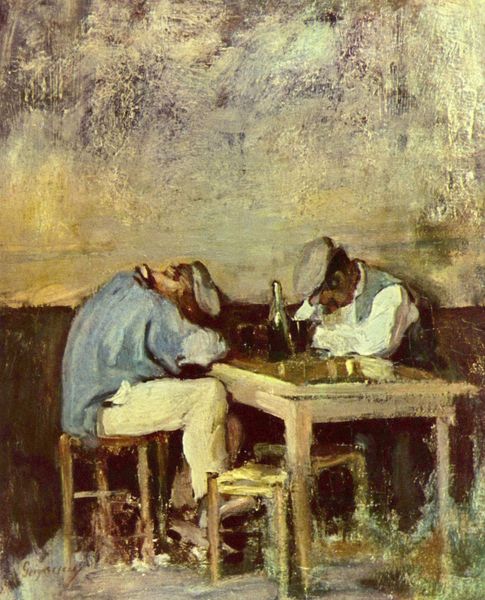
Titel: Zwei Betrunkene
Künstler: Nicolae Grigorescu
Standort: Bukarest
Institution: Sammlung Onic Zambaccian
Schlagwörter: blau, dunkel, gemälde, kopf, mann, schlaf, weiß, gelb, ocker, sitzen, bar, braun, frankreich, grau, hell, hut, hüte, licht, männer, raum, straße, stuhl, stühle, tisch, rot, beige, alkohol, betrunken, flasche, gelage, gläser, hemd, hose, kneipe, lokal, mütze, mützen, saufen, trinken, wand, wirtschaft, arme, sockel, signatur, öl, horizont, pastos, traurig, bauern, hellblau, spanien, schlafen, schlafend, gasse, spieler, zwei, hosen, hemden, mauer, hocker, nacken, arbeiter, franzosen, wein, duktus, einfach, ellenbogen, weste, holztisch, geld, hall, restaurant, draußen, acryl, leinwand, bier, hauben, müde, struktur, hamd, impresionismus, gebückt, säufer, trinker, käse, im freien, wirtshaus, trunken, zecher, vertäfelung, buckel, trist, feierabend, freunde, besoffen, hend, rausch, siesta, bescher, spelunke, weißwein, anstrick, drunken, dunkelhätig, koma, komasaufen, unsauber, weinfalsche, baguett